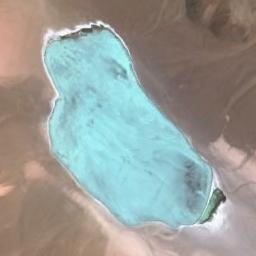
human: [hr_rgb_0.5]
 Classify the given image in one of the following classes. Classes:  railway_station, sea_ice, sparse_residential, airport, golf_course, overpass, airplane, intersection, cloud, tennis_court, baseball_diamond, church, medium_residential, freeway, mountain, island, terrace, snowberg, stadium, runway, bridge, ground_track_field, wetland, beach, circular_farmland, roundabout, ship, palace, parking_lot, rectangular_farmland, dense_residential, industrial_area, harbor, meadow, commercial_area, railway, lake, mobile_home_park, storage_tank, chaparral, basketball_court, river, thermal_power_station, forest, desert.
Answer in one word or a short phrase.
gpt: lake